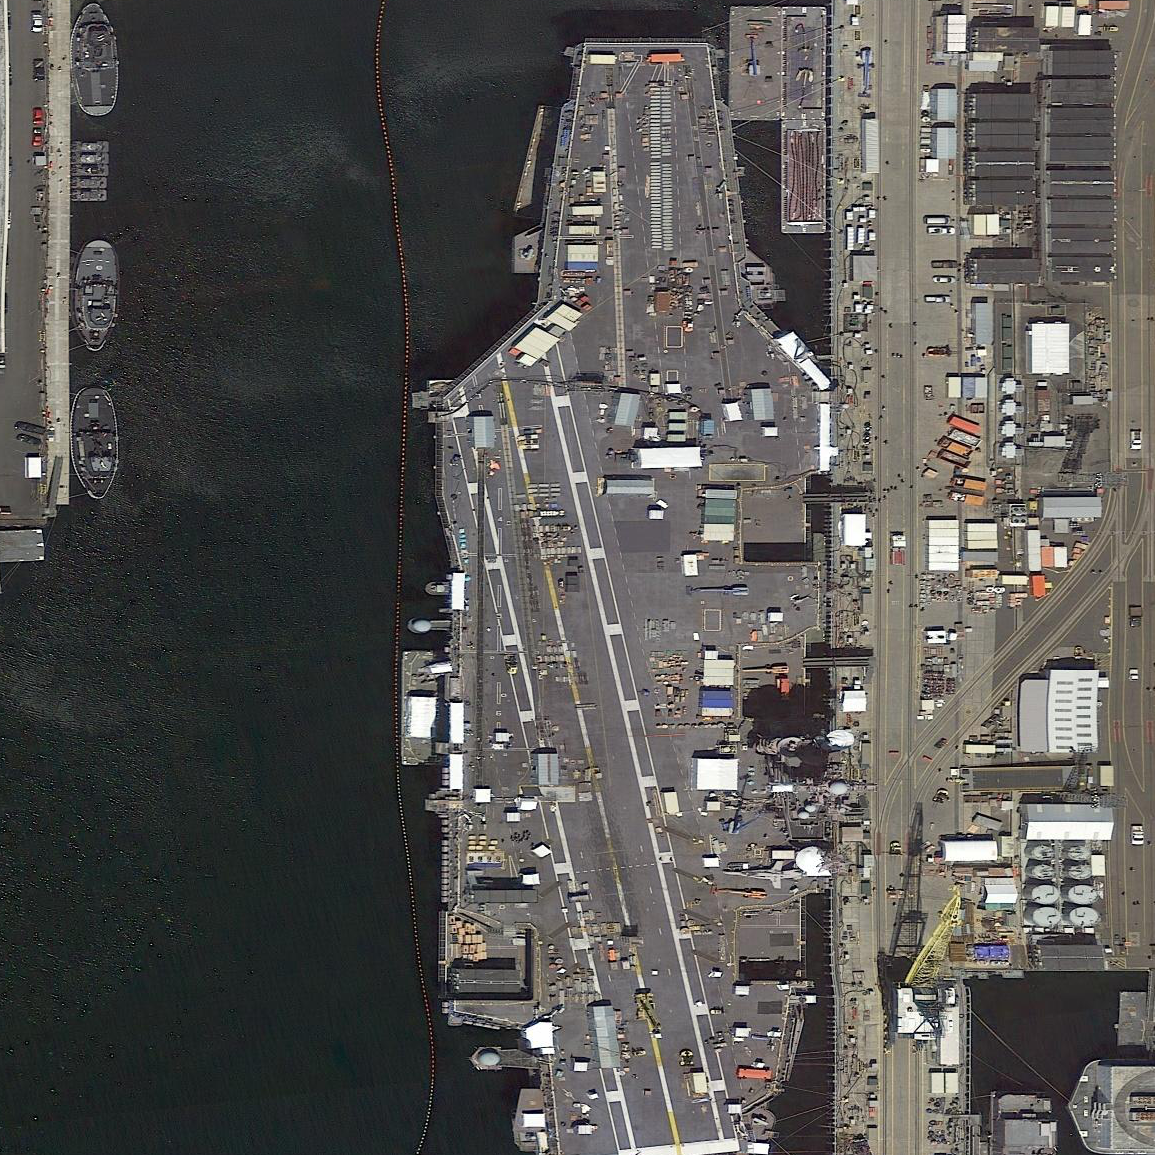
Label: aircraft_carrier